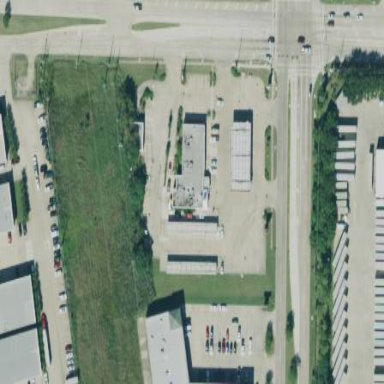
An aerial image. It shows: Retail area.